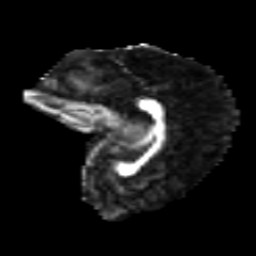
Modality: FA
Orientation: sagittal
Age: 14
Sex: female
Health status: ill
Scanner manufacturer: ge
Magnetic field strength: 3 T
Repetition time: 6.752 s
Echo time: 0.079 s